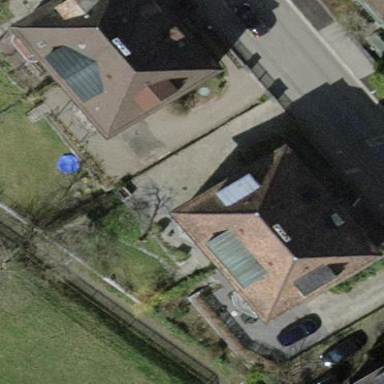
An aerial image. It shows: Semidetached house.